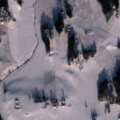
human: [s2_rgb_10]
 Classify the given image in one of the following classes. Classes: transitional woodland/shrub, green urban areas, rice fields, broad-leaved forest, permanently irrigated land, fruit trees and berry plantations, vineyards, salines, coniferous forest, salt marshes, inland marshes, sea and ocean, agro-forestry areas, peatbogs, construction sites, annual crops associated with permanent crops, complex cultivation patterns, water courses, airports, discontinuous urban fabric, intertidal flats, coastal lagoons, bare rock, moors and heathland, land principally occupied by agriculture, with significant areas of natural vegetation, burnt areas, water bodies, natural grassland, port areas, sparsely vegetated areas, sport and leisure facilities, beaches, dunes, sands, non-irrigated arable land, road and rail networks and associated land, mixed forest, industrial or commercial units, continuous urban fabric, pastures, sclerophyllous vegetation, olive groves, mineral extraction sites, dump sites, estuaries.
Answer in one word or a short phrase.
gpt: non-irrigated arable land, land principally occupied by agriculture, with significant areas of natural vegetation, coniferous forest, mixed forest